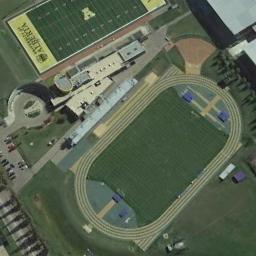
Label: ground_track_field